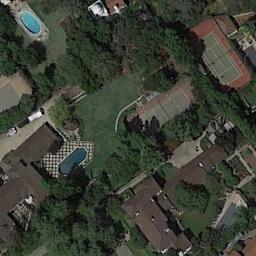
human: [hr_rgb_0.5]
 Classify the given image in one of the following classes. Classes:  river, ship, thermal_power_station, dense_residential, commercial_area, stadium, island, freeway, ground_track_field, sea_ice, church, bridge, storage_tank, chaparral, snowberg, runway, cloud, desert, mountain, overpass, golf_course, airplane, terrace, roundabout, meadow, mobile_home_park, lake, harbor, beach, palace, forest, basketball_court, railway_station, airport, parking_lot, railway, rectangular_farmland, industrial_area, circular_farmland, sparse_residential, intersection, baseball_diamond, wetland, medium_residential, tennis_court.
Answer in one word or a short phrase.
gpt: tennis_court